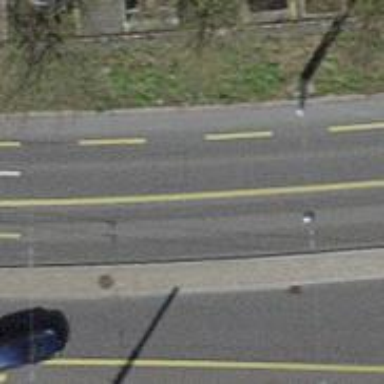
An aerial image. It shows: Tertiary road with asphalt surface and trolley wire infrastructure.